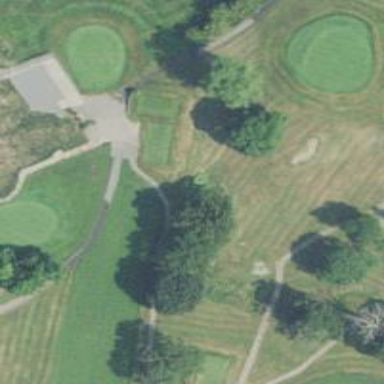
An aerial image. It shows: Path used for both walking and golf.